Question: What I select a column header of my 'NSTableView' and none of my rows are selected, the column background becomes entirely blue:

What can I do to avoid this ?
thanks
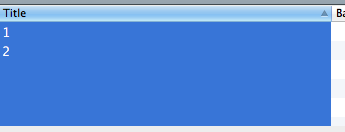
Answer: Turn off column selection in the attributes inspector.